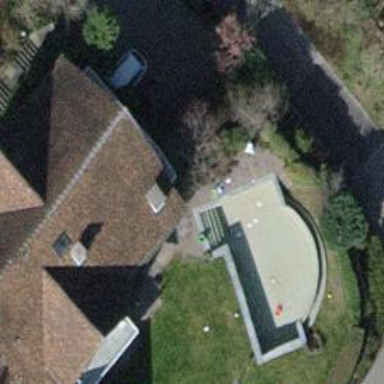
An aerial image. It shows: Swimming pool located in leisure land.